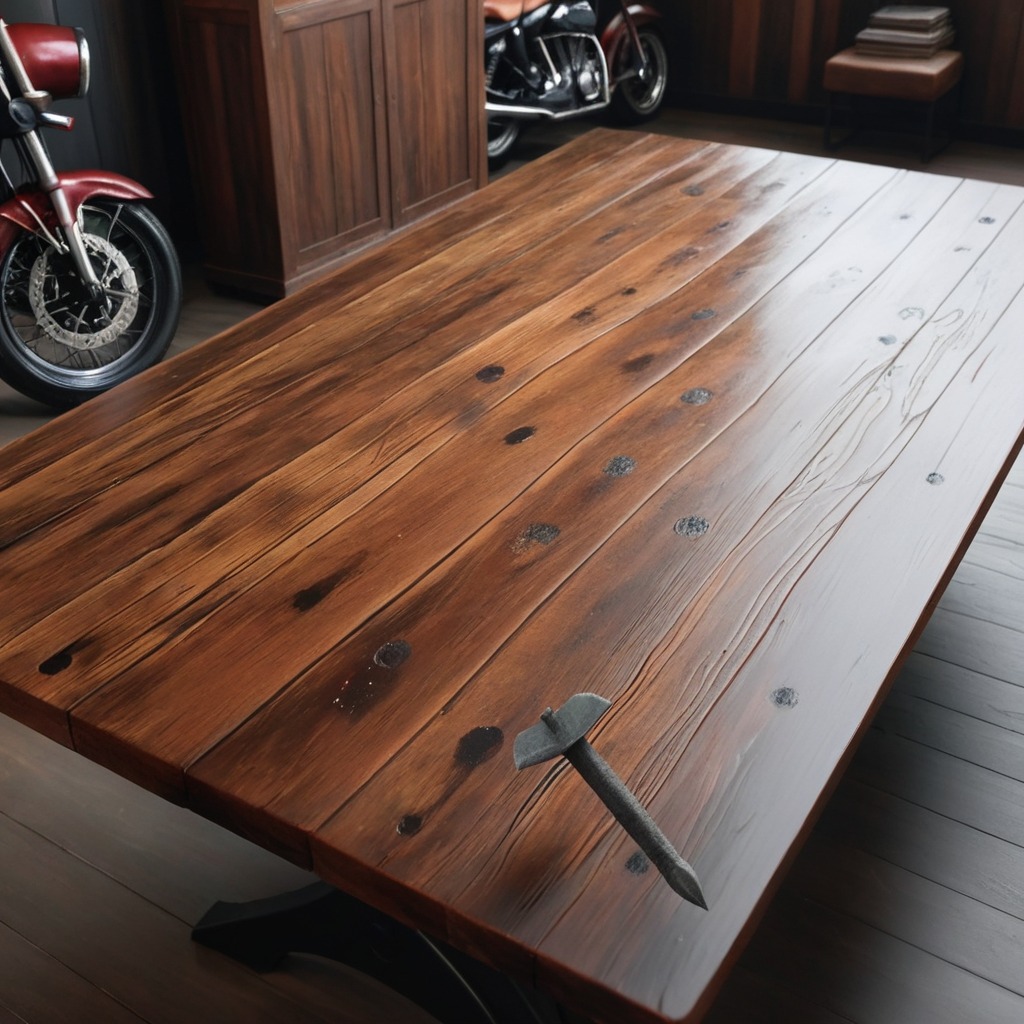
A nail is lying on the wooden table in the garage.